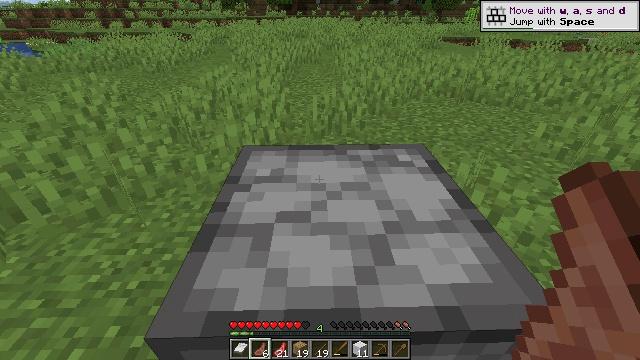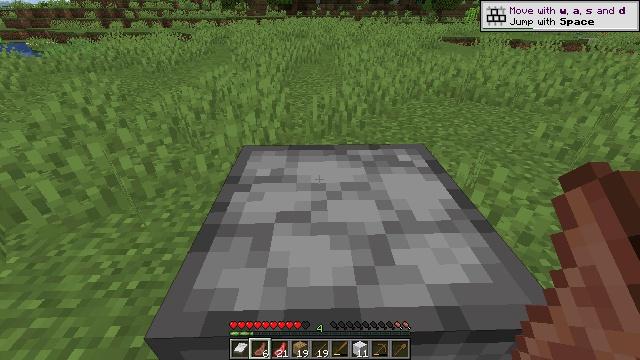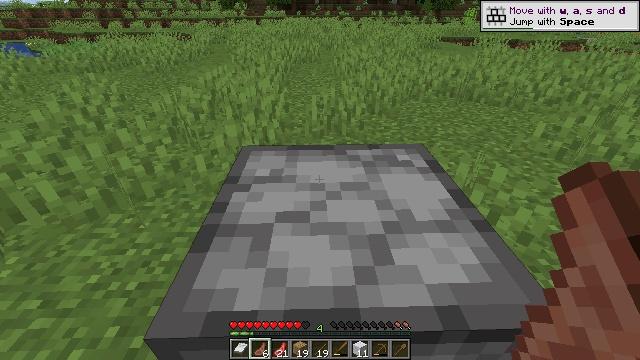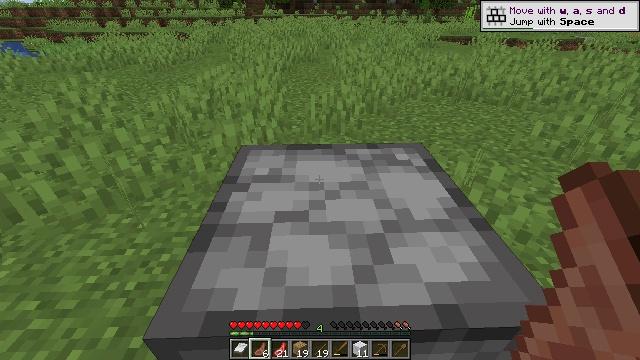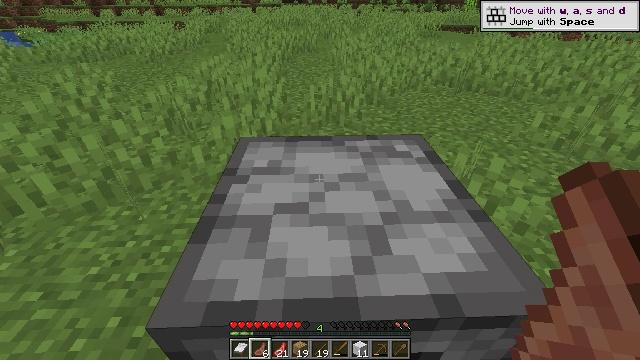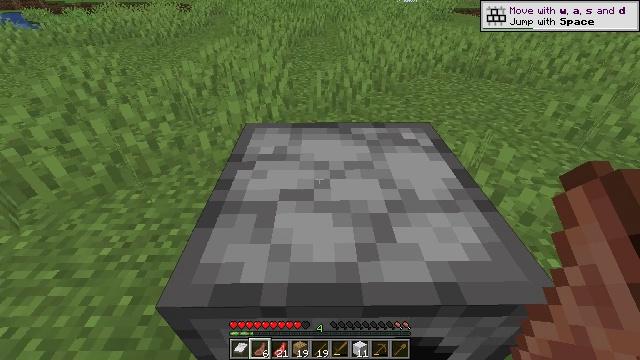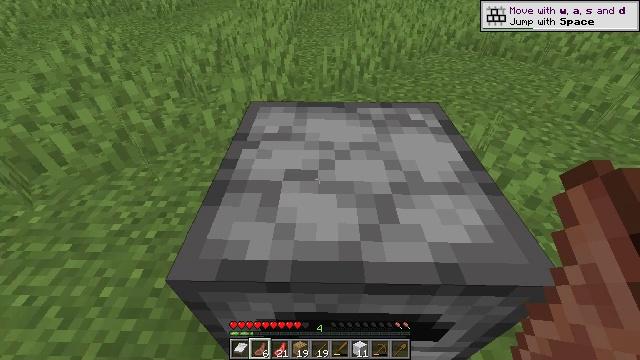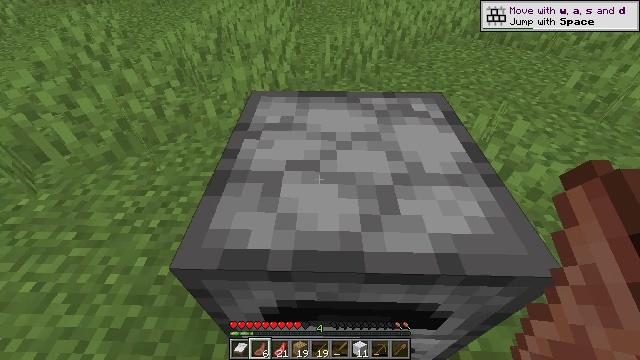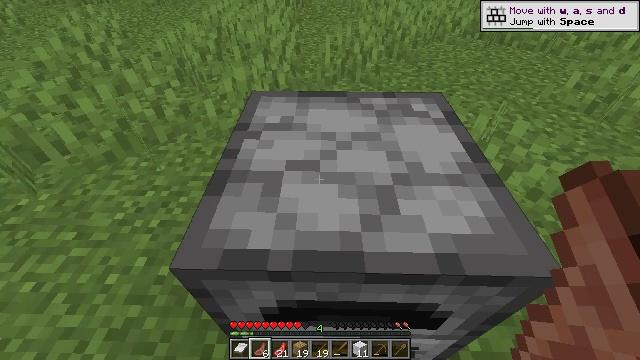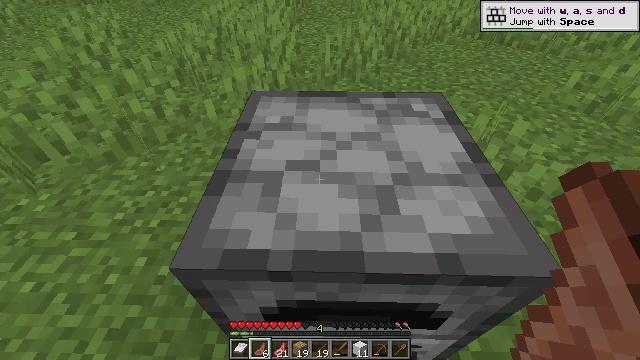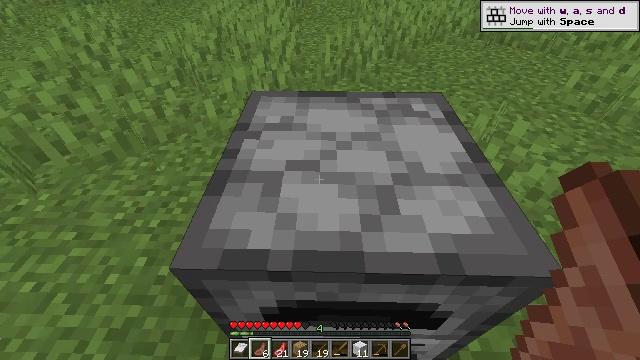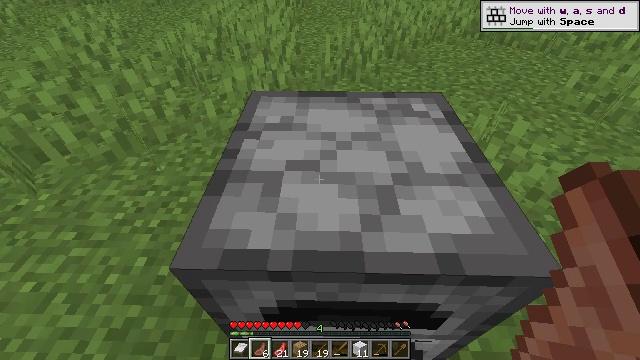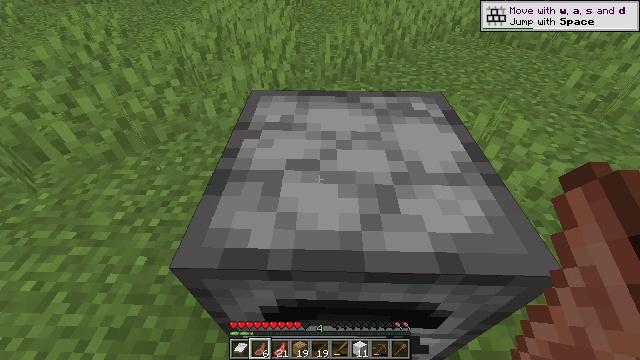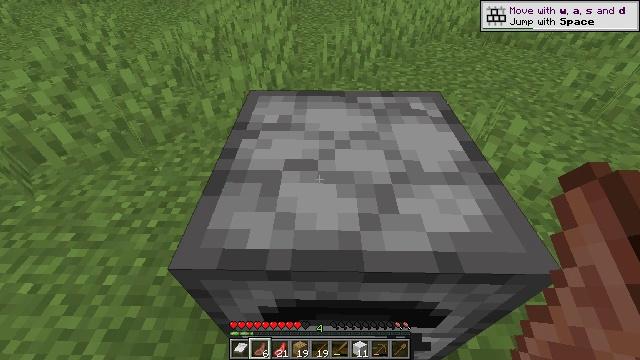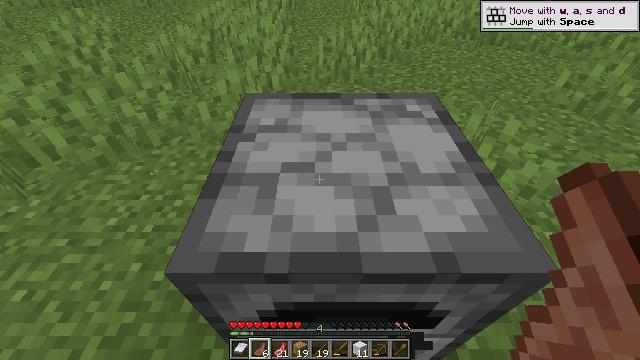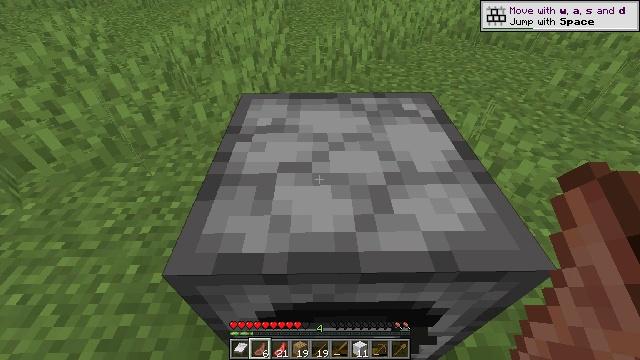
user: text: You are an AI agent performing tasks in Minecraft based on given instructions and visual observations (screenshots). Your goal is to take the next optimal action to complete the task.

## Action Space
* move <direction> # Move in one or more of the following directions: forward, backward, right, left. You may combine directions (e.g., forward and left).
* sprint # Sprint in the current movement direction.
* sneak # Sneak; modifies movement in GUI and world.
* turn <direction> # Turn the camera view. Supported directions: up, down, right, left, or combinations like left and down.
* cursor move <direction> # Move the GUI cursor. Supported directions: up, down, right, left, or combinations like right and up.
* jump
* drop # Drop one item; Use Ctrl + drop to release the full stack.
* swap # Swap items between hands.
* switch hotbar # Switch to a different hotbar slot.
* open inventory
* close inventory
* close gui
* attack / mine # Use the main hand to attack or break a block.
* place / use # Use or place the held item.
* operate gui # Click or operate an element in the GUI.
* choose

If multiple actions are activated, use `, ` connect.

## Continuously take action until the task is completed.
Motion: motion action
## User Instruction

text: Mine the furnace to collect it.
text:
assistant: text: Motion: no_op
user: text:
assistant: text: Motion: no_op
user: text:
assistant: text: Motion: no_op
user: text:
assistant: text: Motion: turn down
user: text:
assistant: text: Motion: turn left and down
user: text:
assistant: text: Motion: turn left and down
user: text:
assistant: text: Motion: turn down
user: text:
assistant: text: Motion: no_op
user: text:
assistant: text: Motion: no_op
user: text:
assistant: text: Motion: no_op
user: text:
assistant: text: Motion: no_op
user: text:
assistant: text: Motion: no_op
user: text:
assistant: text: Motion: no_op
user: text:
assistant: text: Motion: no_op
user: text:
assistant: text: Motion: no_op
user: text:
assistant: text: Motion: no_op
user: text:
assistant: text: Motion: no_op
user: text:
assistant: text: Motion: no_op
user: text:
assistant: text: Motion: no_op
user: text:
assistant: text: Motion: no_op
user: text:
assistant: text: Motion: no_op
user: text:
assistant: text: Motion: no_op
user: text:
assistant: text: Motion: no_op
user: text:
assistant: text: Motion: no_op
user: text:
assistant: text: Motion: no_op
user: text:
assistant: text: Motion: attack / mine
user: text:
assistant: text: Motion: attack / mine
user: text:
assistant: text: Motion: attack / mine
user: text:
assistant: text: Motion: attack / mine
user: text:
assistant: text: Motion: attack / mine